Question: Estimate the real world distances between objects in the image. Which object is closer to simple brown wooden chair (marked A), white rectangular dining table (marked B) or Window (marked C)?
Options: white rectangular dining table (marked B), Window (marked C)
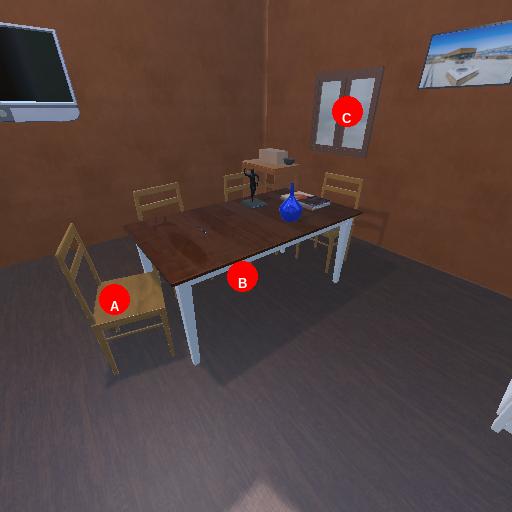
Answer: white rectangular dining table (marked B)